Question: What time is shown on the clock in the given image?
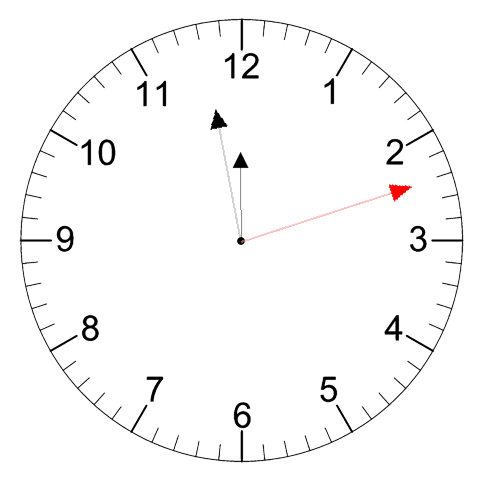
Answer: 11:58:12